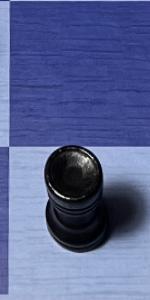
Label: Rook_Black